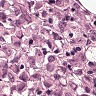
Metastatic tissue present: yes